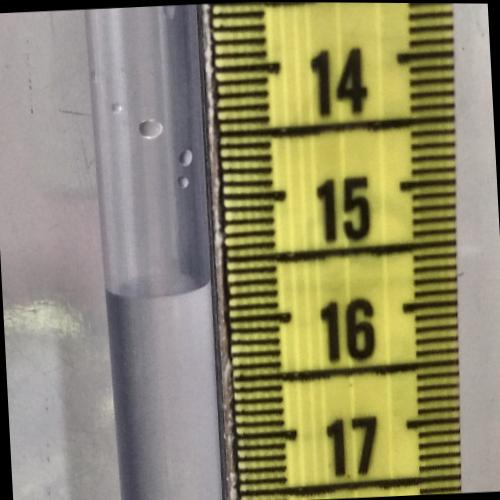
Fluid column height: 15.7 cm